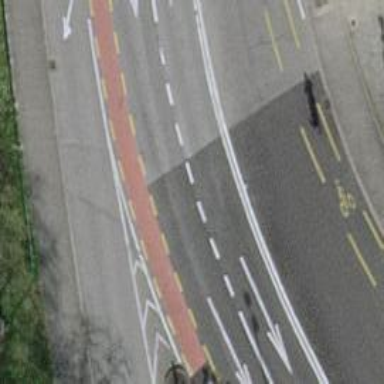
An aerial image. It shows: Secondary road with asphalt surface and dedicated cycle lane.